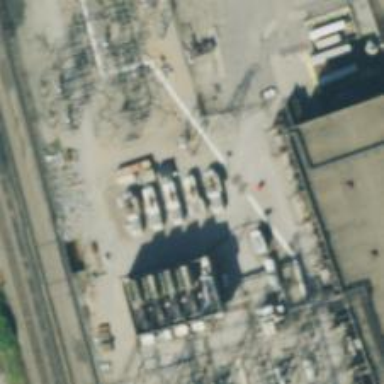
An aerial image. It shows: Generator is pictured.